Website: home-depot
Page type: review-order
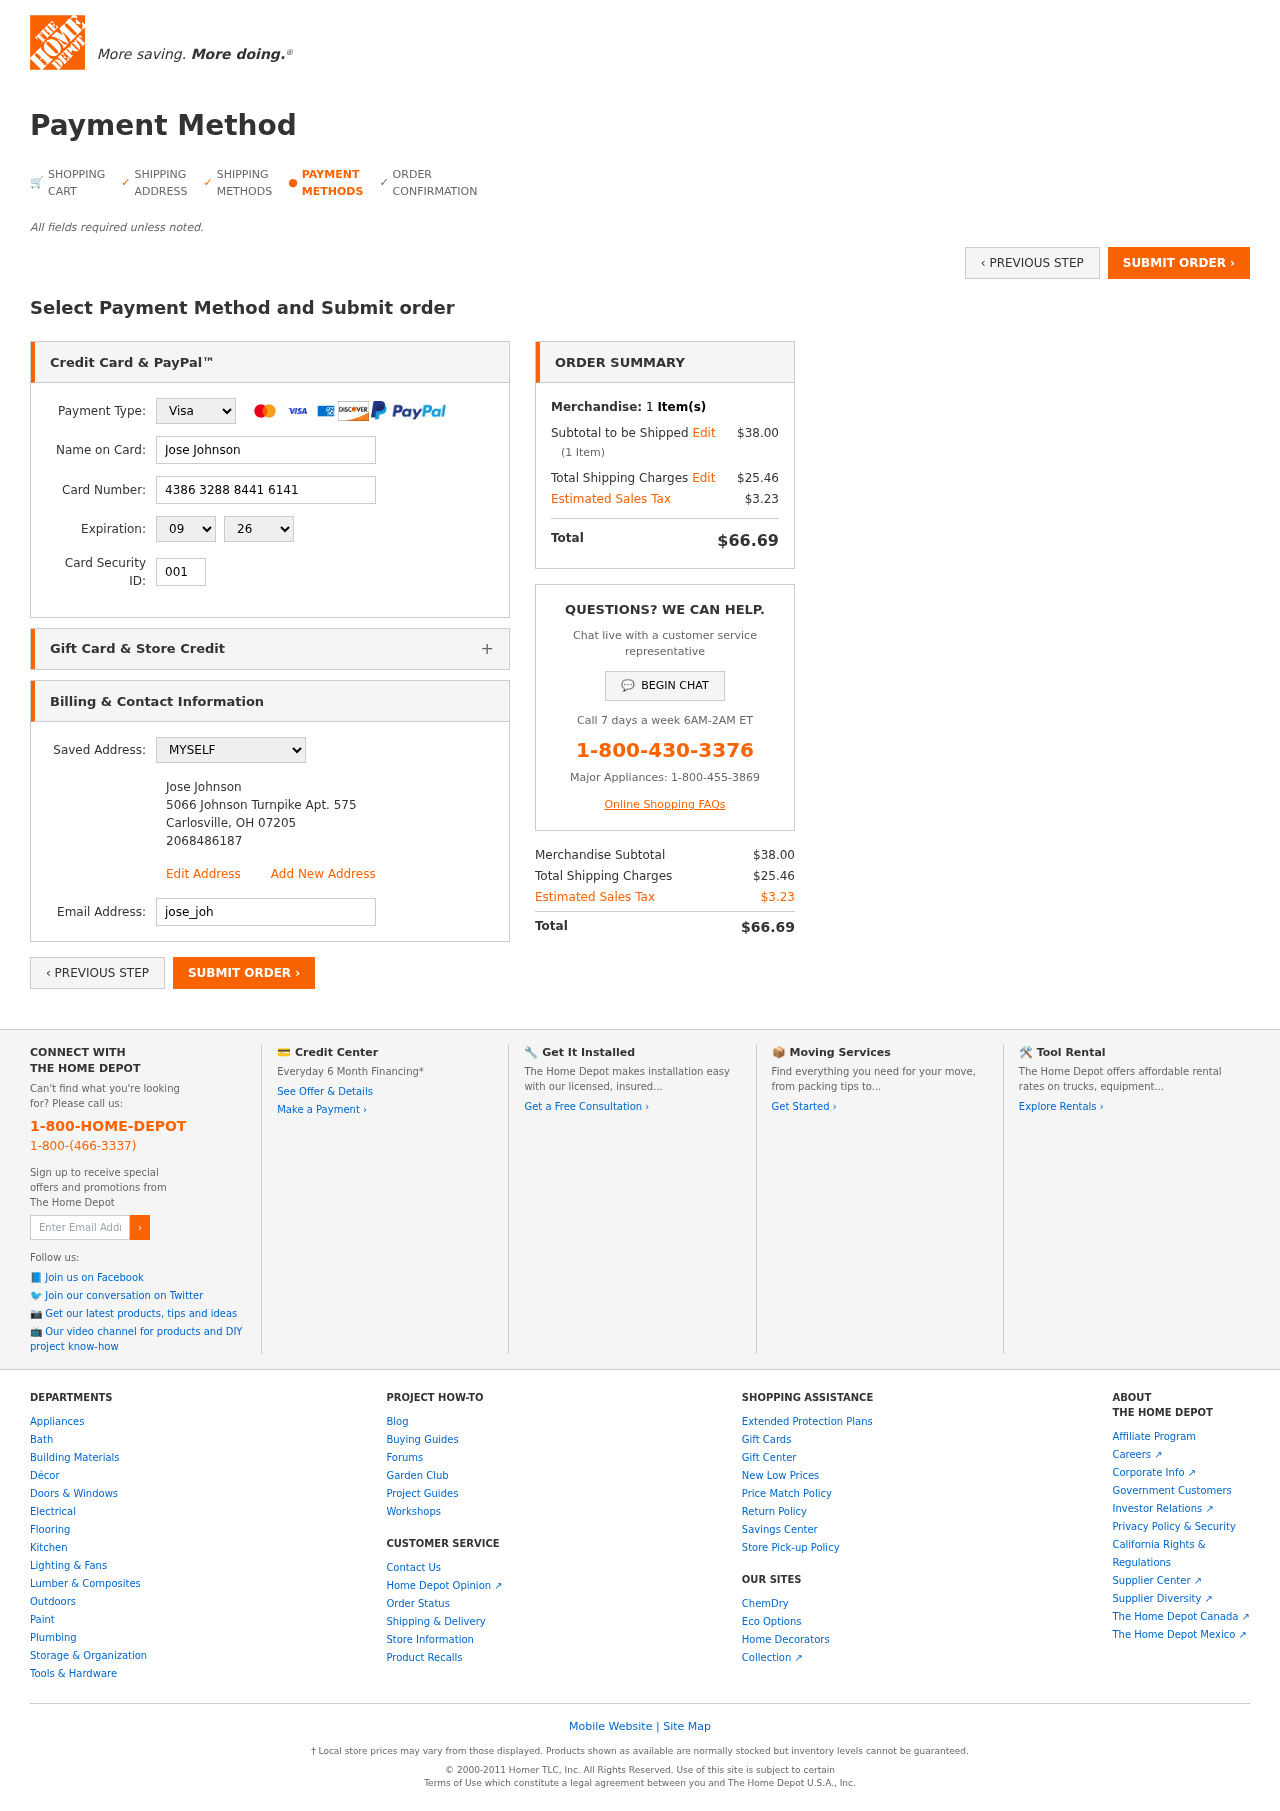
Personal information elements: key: PII_CARD_CVV
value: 001
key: PII_CARD_EXPIRY_MONTH
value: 09
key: PII_CARD_EXPIRY_YEAR
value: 26
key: PII_CARD_NUMBER
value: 4386 3288 8441 6141
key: PII_CARD_TYPE
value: Visa
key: PII_EMAIL
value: jose_johnson@hotmail.com
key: PII_FULLNAME
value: Jose Johnson
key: PII_FULLNAME2
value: Jose Johnson
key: PII_STREET
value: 5066 Johnson Turnpike Apt. 575
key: PII_LASTNAME
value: Johnson
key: PII_LASTNAME2
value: Johnson
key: PII_LASTNAME3
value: Johnson
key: PII_LASTNAME_DERIVED
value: Johnson
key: PII_CITY2
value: Carlosville
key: PII_STATE_ABBR2
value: OH
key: PII_POSTCODE
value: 07205
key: PII_POSTCODE_FULL
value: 07205
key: PII_POSTCODE_NUMERIC
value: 7205
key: PII_PHONE2
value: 2068486187
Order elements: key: ORDER_NUM_ITEMS
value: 1
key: ORDER_SUBTOTAL
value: $38.00
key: ORDER_NUM_ITEMS2
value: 1
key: ORDER_SHIPPING_COST
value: $25.46
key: ORDER_TAX
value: $3.23
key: ORDER_TOTAL
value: $66.69
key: ORDER_SUBTOTAL2
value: $38.00
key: ORDER_SHIPPING_COST2
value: $25.46
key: ORDER_TAX2
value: $3.23
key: ORDER_TOTAL2
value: $66.69